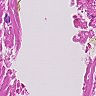
Metastatic tissue present: no